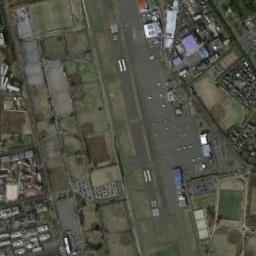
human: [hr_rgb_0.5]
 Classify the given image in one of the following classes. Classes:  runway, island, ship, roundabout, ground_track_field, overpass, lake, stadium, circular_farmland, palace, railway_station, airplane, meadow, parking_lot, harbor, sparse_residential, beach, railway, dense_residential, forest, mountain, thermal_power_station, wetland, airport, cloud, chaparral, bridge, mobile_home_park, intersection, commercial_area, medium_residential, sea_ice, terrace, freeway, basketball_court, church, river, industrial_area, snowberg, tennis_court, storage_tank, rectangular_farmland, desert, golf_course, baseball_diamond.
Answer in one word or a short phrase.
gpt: airport